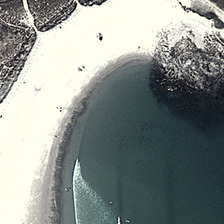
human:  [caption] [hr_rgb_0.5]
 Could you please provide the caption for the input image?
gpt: a piece of green ocean is next to yellow beach and near many green plants .

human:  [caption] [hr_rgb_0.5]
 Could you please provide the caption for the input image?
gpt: a piece of green ocean is next to yellow beach and near many green plants .

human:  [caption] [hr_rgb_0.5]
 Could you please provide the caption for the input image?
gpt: a piece of green ocean is next to yellow beach and near many green plants .

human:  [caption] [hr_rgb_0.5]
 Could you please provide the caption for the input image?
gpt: a piece of green ocean is next to yellow beach and near many green plants .

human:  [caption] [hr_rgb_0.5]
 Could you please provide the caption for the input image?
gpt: a piece of green ocean is next to yellow beach and near many green plants .